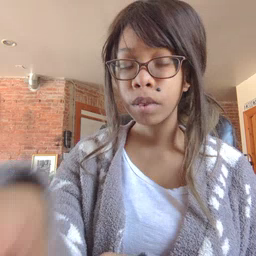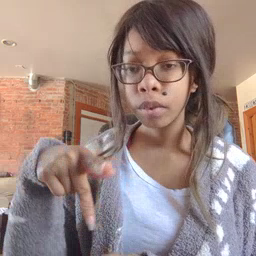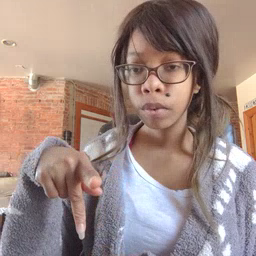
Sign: pajamas